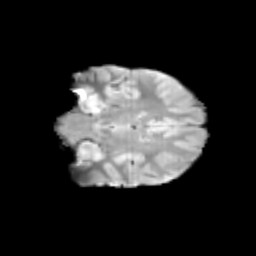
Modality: T2w
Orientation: coronal
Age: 11
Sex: female
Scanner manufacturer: siemens
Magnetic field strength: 3 T
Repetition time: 3.8 s
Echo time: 0.07 s